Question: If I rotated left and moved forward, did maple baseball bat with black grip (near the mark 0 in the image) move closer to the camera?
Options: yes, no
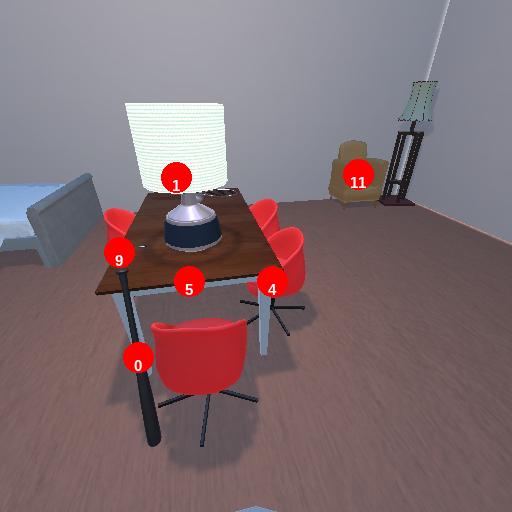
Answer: yes